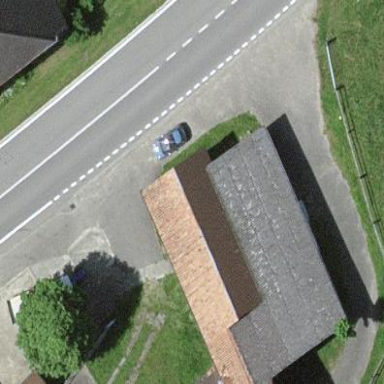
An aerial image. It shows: Shed.